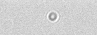
Label: camera_spot